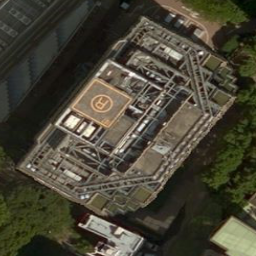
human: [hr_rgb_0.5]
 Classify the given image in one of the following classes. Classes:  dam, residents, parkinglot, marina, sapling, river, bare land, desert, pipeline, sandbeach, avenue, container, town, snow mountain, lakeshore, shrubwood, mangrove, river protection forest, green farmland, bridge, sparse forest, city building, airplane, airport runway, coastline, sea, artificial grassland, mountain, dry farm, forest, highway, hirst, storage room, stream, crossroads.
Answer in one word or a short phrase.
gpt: city building